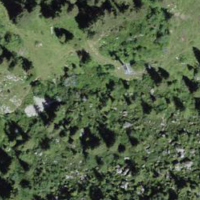
EUNIS habitat code: 41
Species observed at this site:
Campanula barbata